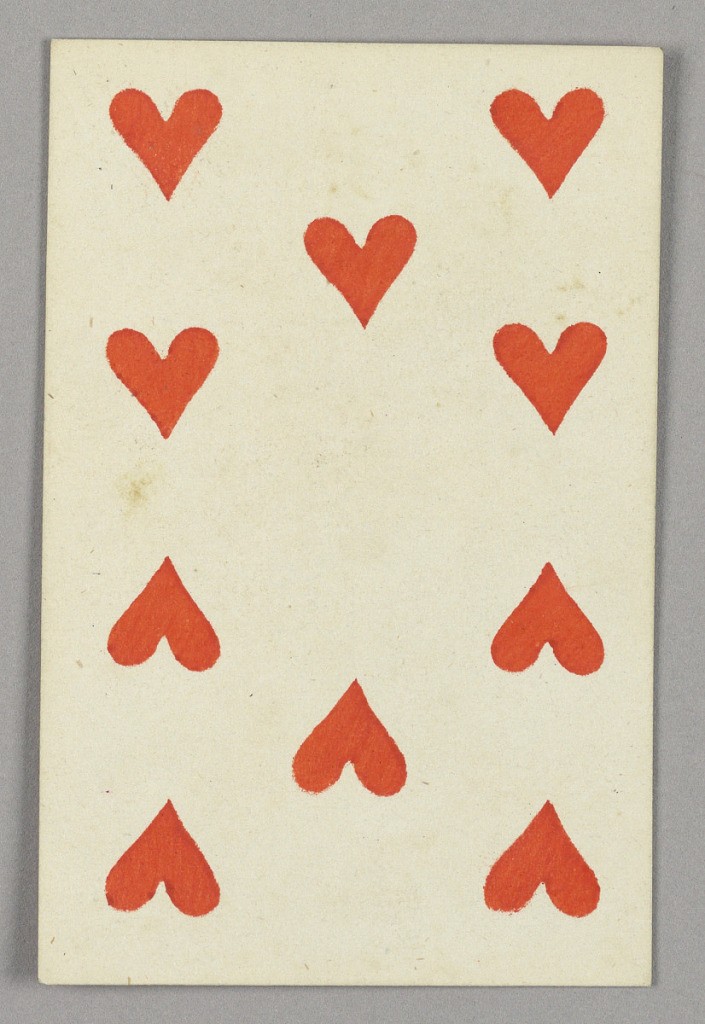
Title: Ten of Hearts from Set of "Jeu Imperial–Second Empire–Napoleon III" Playing Cards
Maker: B.P. Grimaud, Paris, France
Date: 1858
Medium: Lithograph on glazed paper
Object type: Playing Card
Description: Ten of Hearts from Set of "Jeu Imperial-Second Empire-Napoleon III" Playing Cards.